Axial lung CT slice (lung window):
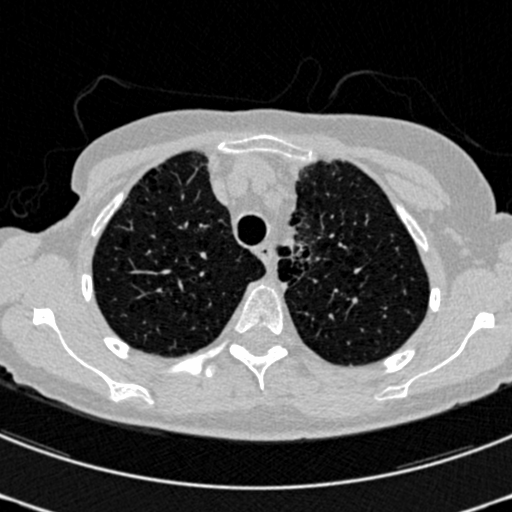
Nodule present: no